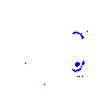
Particle: electron